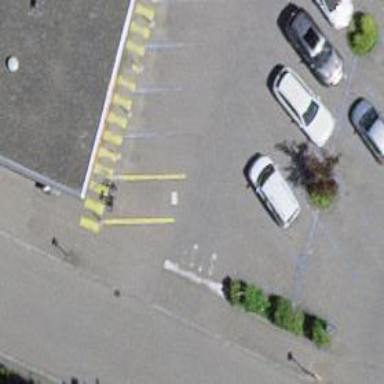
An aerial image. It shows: Car-sharing service available at this location.